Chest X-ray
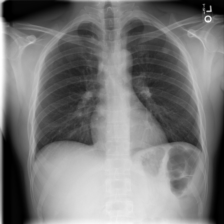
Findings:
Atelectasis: negative
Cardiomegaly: negative
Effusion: negative
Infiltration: negative
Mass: negative
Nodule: negative
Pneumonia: negative
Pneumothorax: negative
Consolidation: negative
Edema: negative
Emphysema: negative
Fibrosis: negative
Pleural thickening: negative
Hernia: negative